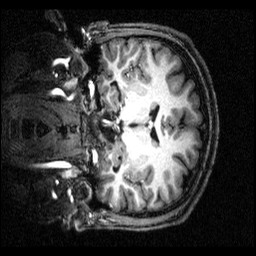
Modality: T1w
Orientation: coronal
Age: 24
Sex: male